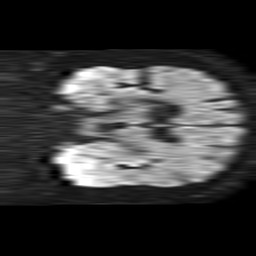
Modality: TRACE
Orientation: coronal
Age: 59
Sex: male
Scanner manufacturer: philips
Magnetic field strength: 1.5 T
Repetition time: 4.6 s
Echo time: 0.08631 s